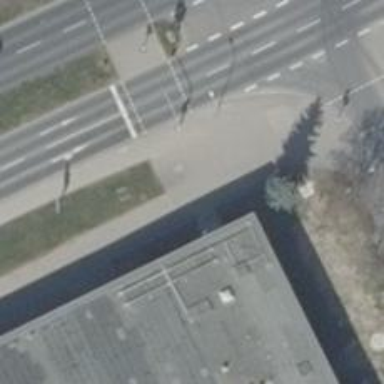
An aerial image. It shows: Footway with concrete surface.